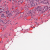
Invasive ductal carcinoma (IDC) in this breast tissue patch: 1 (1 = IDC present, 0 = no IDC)